Question: So i am programming in pyqt5 at the moment, so I have constructed a widget with a grid, Which I did this manually, currently I am creating a minesweeper clone, and so I am displaying a 10 by 10 grid, (i am actively working on trying to make it so that the user can assign a grid size they'd like) so, everything is great and working and all... except I forgot to provide a window up top that displays the number of bombs inside the puzzle.
I constructed my program via hard-coding, and I did not use "designer" (for me it's just easier for me to work in the program, when it's my own I just construct it more efficiently, and etc). anyways I understand that this question may have been asked before, but for me I have a unique situation.
I just need a little window above my grid (game) that displays the number of bombs, so I understand that pyqt5 has quick hard coding options, but I do not know what the quick way to program a small window is.
here is a quick snippet of what the grid sort of layout looks like:
'''
class windowm(QMainWindow):
def __init__(self):
super(windowm, self).__init__()
self.check = 0
widget = QWidget()
self.setCentralWidget(widget)
layout = QVBoxLayout()
widget.setLayout(layout)
self.puzzle = QLabel("X")
font = QFont("Arial", 24, QFont.Bold)
self.puzzle.setFont(font)
self.puzzle.setFrameStyle(QFrame.StyledPanel | QFrame.Sunken)
self.puzzle.setAlignment(Qt.AlignCenter)
self.buttons = []
buttons = []
used = []
self.use = []
self.Bombs = 0
bombcount = 0
bombs = 1
bomb = "*"
self.workfrik = []
# grid layouts figure out what size the need to be automatically
grid = QGridLayout()
bombStruck = False
menu = self.menuBar().addMenu("&Game")
newAct = QAction("&New", self, shortcut=QKeySequence.New, triggered=self.newGame)
menu.addAction(newAct)
menu.addSeparator()
quitAct = QAction("E&xit", self, shortcut=QKeySequence.Quit, triggered=self.close)
menu.addAction(quitAct)
self.setWindowTitle("Minesweeper")
self.model = HangmanModel()
self.newGame()
gg = []
self.use = self.workfrik
for i in range(100):
button = QPushButton()
for i in range(100):
clicker = str(i)
button = QPushButton(clicker)
button.setText("*")
self.use = self.workfrik
blin = self.getBombs(i)
killed = '*'
if blin == 0:
button.clicked.connect(self.buttonClicked0)
if blin == 1:
button.clicked.connect(self.buttonClicked1)
if blin == 2:
button.clicked.connect(self.buttonClicked2)
if blin == 3:
button.clicked.connect(self.buttonClicked3)
if blin == 4:
button.clicked.connect(self.buttonClicked4)
if blin == 10:
button.clicked.connect(self.buttonClickedkill)
if blin == 5:
button.clicked.connect(self.buttonClicked5)
if blin == 6:
button.clicked.connect(self.buttonClicked6)
if blin == 7:
button.clicked.connect(self.buttonClicked7)
if blin == 8:
button.clicked.connect(self.buttonClicked8)
self.buttons.append(button)
row = i // 10 # integer division by # of columns to get the row
col = i % 10 # remainder when divided by # of cols gives us a column
grid.addWidget(self.buttons[i], row, col) # note we set the location
layout.addLayout(grid)
'''
So that is the meat of my program. I have another class where it finds the number of bombs within the puzzle, and i just need to know how to quickly set up a little box above my grid without messing it up (believe me i tried and i keep getting a gui mess.)
is there any sort of short code to do it like: 'QWindow("number of bombs", bombs)'and to have it look something like this:

so i have included a picture somehow into this question, so that is just an example but any sort of box that simply displays a number will work.
please and thank you! much appreciated if you help me out!
(sorry i'm new to this maybe you guys could give a few hints or tell me about the rules of this forum?)
is there any sort of quick-code way to do it? like the title code, or like the example that i just described. many thanks!
many apoligies i forgot to include all of my imports! here they are:
'''
from PyQt5.QtWidgets import *
from PyQt5.QtGui import *
from PyQt5.QtCore import *
from modelm import *
from random import *
import sys
import os
from PyQt5 import QtCore, QtWidgets
from PyQt5.QtWidgets import QMainWindow, QLabel, QGridLayout, QWidget
from PyQt5.QtWidgets import QPushButton
from PyQt5.QtWidgets import QMessageBox
from PyQt5.QtCore import QSize
'''
there, if you use this i'm pretty sure that if you have pyqt5 installed then that should fire up without problem.
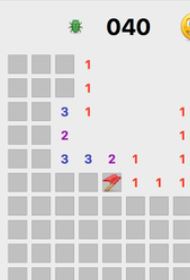
Answer: after doing A LOT of digging around i found this code that did it for me:
'''
self.newGame()
self.Bombs = bombcount
bombcount = str(bombcount)
doing = 'bombs: ' + bombcount
doing = str(doing)
self.puzzle = QLabel(doing)
font = QFont("Arial", 24, QFont.Bold)
self.puzzle.setFont(font)
self.puzzle.setFrameStyle(QFrame.StyledPanel | QFrame.Sunken)
self.puzzle.setAlignment(Qt.AlignCenter)
layout.addWidget(self.puzzle)
'''
I ended up using a Qlabel like you said, but i had to concatonate doing into a string because my bombcount was an integer and it was giving me a stupid output.